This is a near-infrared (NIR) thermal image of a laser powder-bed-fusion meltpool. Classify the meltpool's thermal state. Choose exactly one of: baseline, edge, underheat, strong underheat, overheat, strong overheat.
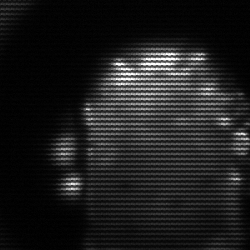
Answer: baseline